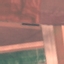
Land use / land cover: AnnualCrop